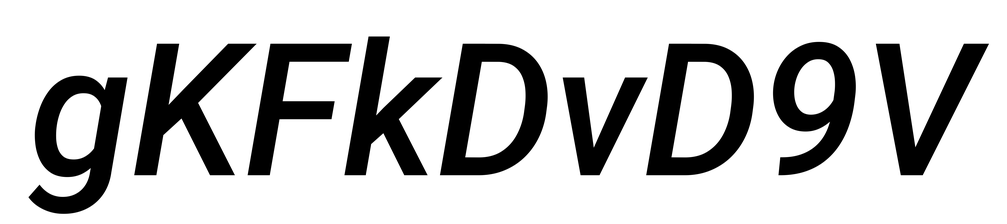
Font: Roboto-Italic_Medium_Italic